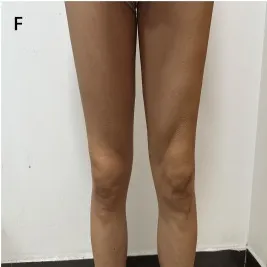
With preserved muscle volume in both lower extremities. (white arrows).
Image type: medical_photograph (skin_photograph)